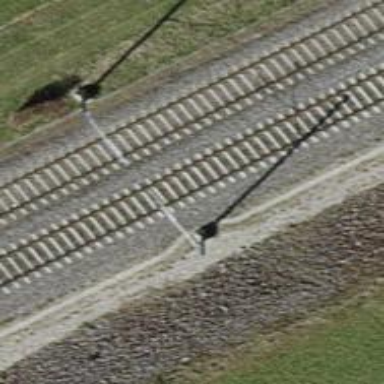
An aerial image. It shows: Catenary mast for power lines.